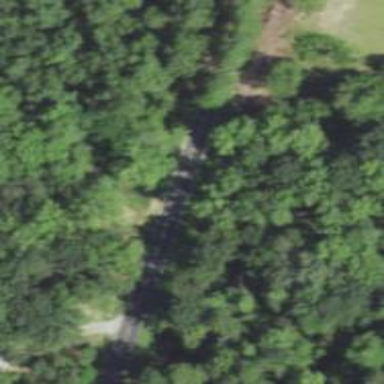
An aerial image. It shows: Culvert tunnel.